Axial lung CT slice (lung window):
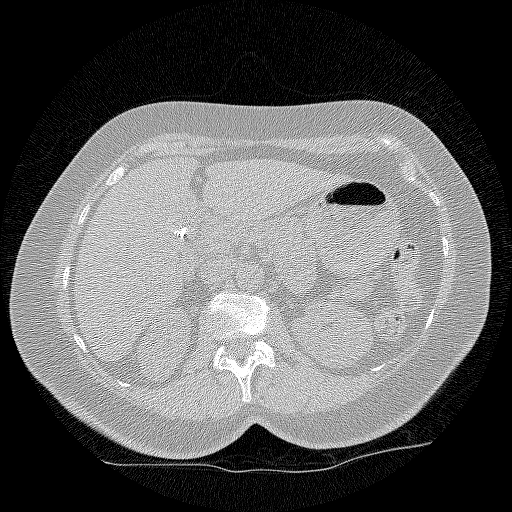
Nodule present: no